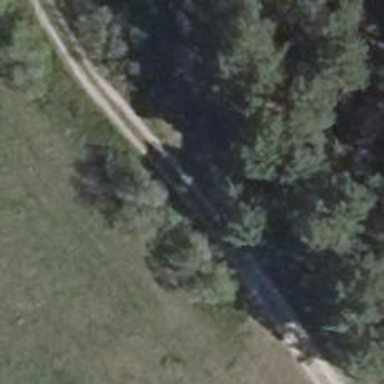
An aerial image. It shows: Sandy track with grade3 tracktype.